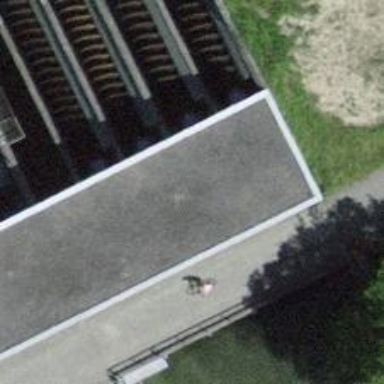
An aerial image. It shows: Pumping station designed for water.